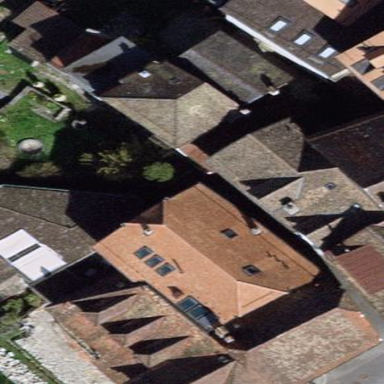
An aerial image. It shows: Building with hipped roof.